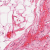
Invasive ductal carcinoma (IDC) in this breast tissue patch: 0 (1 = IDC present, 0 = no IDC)